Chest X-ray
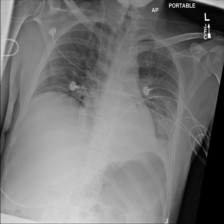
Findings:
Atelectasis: positive
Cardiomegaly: negative
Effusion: positive
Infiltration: negative
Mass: negative
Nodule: negative
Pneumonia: negative
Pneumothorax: negative
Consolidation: negative
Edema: negative
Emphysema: negative
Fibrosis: negative
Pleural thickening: negative
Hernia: negative